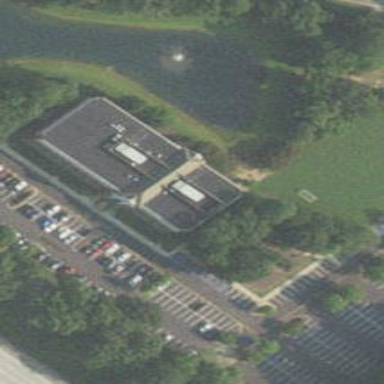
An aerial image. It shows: Building.